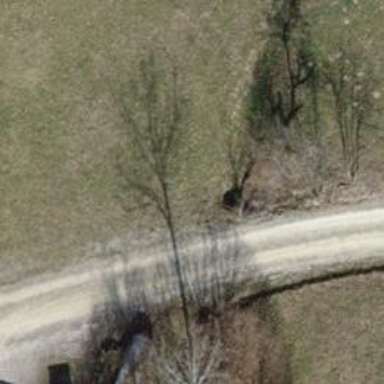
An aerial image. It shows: Culvert tunnel.